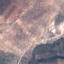
Land use / land cover class: PermanentCrop